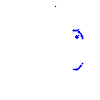
Particle: kaon